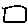
Label: square